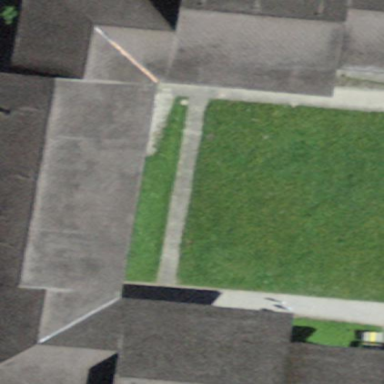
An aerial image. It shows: Sports centre building.